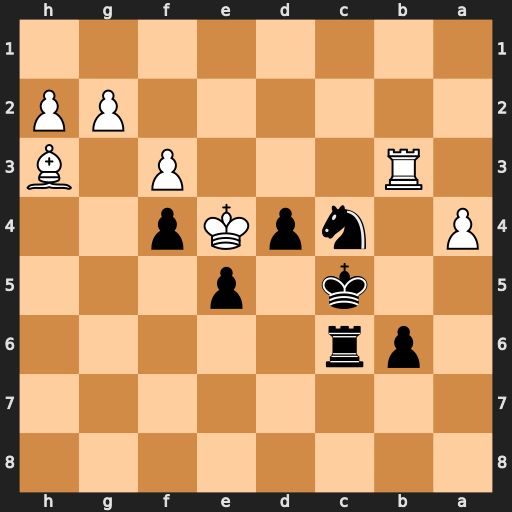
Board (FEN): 8/8/1pr5/2k1p3/P1npKp2/1R3P1B/6PP/8
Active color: b
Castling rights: -
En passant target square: -
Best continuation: Nd2+ Kxe5 Nxb3